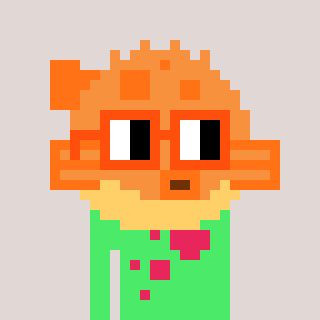
a pixel art character with square orange glasses, a pufferfish-shaped head and a teal-colored body on a warm background